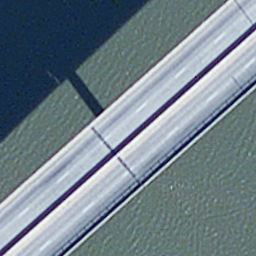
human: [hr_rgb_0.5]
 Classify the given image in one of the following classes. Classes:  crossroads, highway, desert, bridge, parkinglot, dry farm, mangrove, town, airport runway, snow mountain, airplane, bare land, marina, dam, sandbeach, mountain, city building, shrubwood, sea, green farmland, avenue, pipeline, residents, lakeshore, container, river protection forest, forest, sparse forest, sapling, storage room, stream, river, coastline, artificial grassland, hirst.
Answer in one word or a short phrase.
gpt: bridge